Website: lowes
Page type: added-to-cart
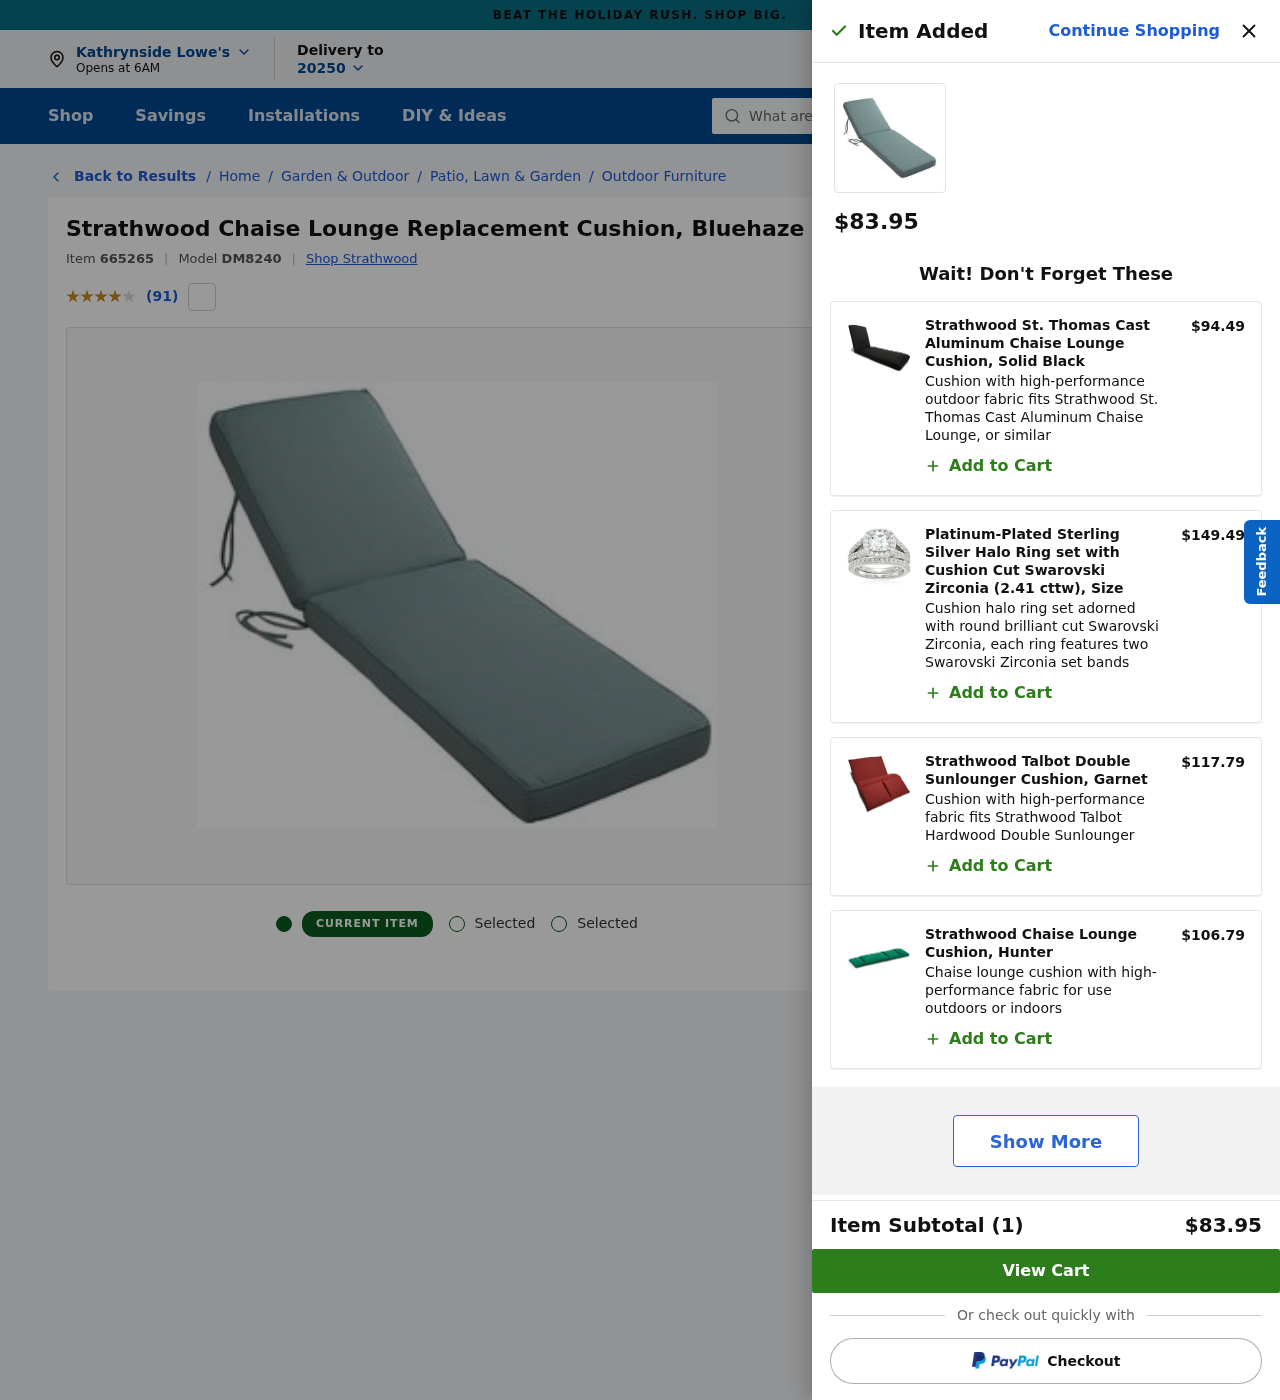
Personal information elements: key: PII_CITY
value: Kathrynside
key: PII_POSTCODE
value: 20250
Product elements: key: PRODUCT1_BRAND
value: Strathwood
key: PRODUCT1_BREADCRUMB
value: Home
Garden & Outdoor
Patio, Lawn & Garden
Outdoor Furniture
Chaise Lounge Cushions
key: PRODUCT1_NAME
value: Strathwood Chaise Lounge Replacement Cushion, Bluehaze
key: PRODUCT1_NUM_RATINGS
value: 91
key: PRODUCT1_PRICE
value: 83.95
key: PRODUCT1_RATING
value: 4.4
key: PRODUCT2_DESC
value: Cushion with high-performance outdoor fabric fits Strathwood St. Thomas Cast Aluminum Chaise Lounge, or similar
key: PRODUCT2_NAME
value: Strathwood St. Thomas Cast Aluminum Chaise Lounge Cushion, Solid Black
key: PRODUCT2_PRICE
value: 94.49
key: PRODUCT3_DESC
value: Cushion halo ring set adorned with round brilliant cut Swarovski Zirconia, each ring features two Swarovski Zirconia set bands
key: PRODUCT3_NAME
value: Platinum-Plated Sterling Silver Halo Ring set with Cushion Cut Swarovski Zirconia (2.41 cttw), Size
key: PRODUCT3_PRICE
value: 149.49
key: PRODUCT4_DESC
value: Cushion with high-performance fabric fits Strathwood Talbot Hardwood Double Sunlounger
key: PRODUCT4_NAME
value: Strathwood Talbot Double Sunlounger Cushion, Garnet
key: PRODUCT4_PRICE
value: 117.79
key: PRODUCT5_DESC
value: Chaise lounge cushion with high-performance fabric for use outdoors or indoors
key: PRODUCT5_NAME
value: Strathwood Chaise Lounge Cushion, Hunter
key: PRODUCT5_PRICE
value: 106.79
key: PRODUCT1_ITEM_ID
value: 665265
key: PRODUCT1_MODEL_ID
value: DM8240
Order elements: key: ORDER_NUM_ITEMS
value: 1
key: ORDER_SUBTOTAL
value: $83.95
Search elements: key: HEADER_SEARCH
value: What are you looking for?